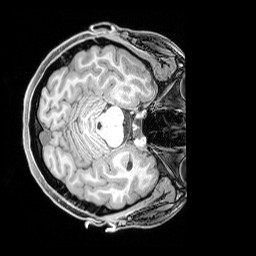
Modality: T1w
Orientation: axial
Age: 24
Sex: female
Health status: healthy
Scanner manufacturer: siemens
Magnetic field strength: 3 T
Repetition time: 1.65 s
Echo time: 0.00182 s